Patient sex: F
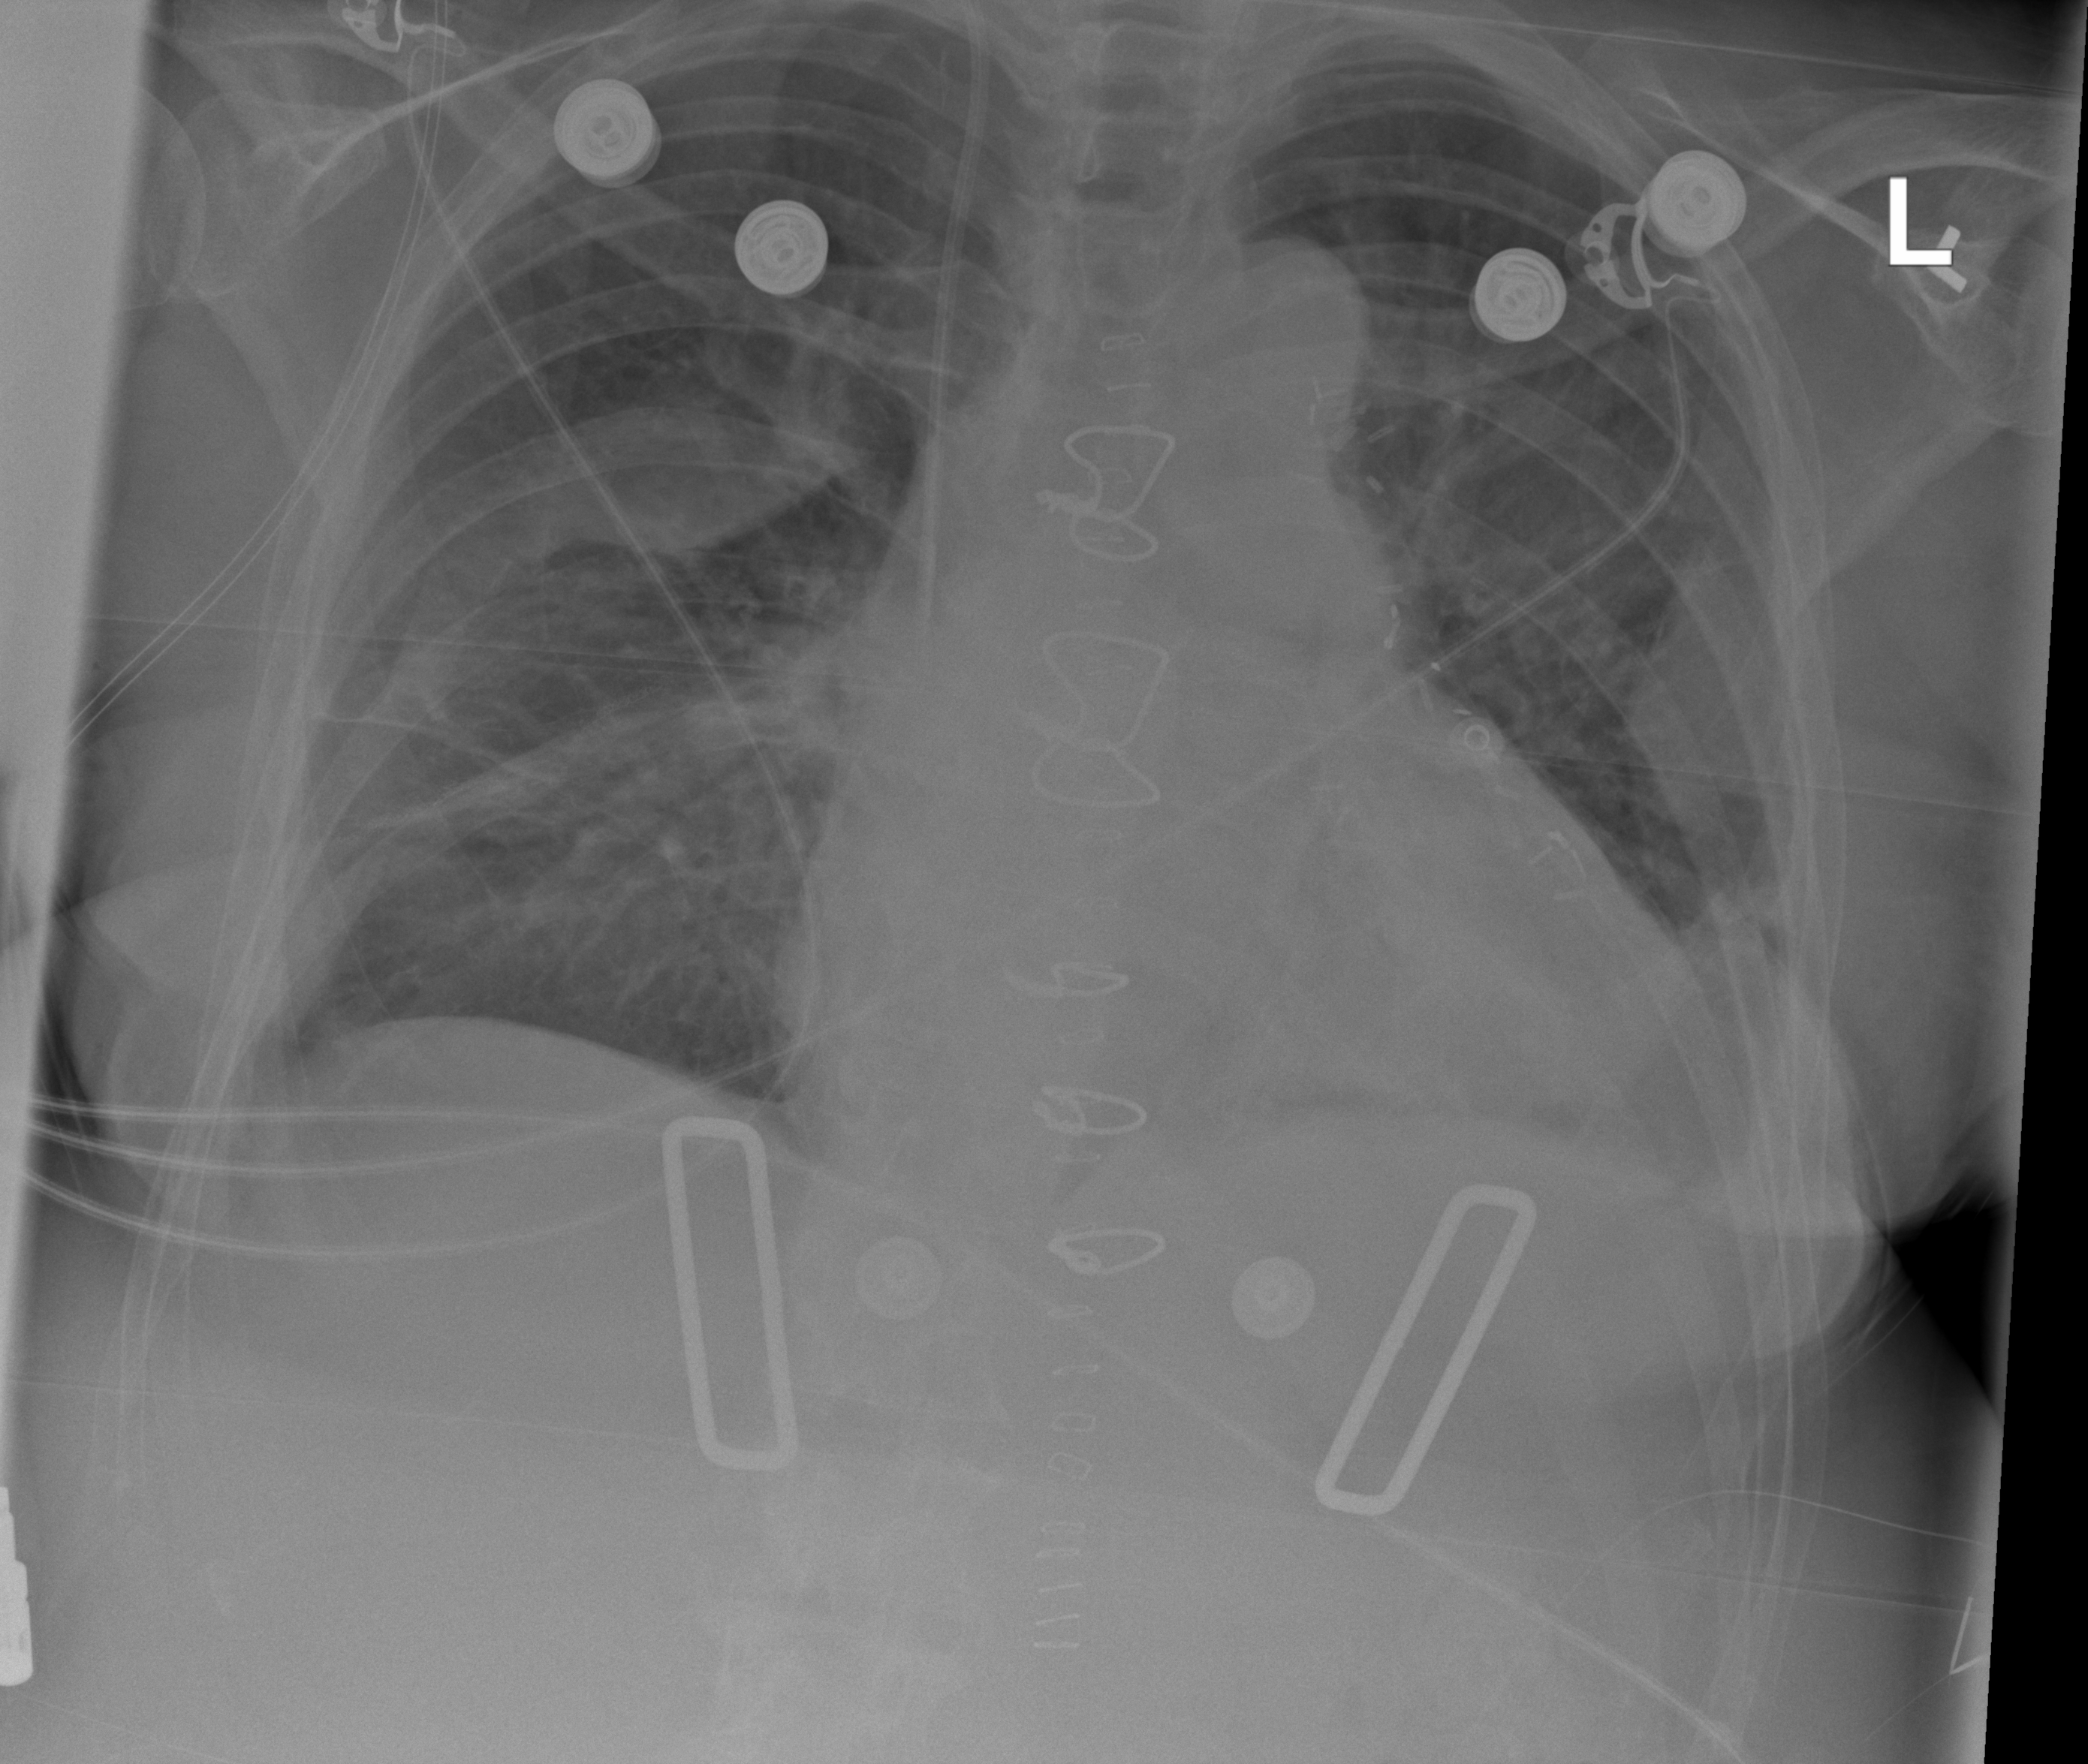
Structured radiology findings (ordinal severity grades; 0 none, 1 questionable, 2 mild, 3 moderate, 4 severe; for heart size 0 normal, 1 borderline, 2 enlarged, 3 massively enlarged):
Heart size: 2
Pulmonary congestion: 0
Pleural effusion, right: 1
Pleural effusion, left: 1
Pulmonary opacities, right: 2
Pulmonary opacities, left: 1
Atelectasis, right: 2
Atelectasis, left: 2